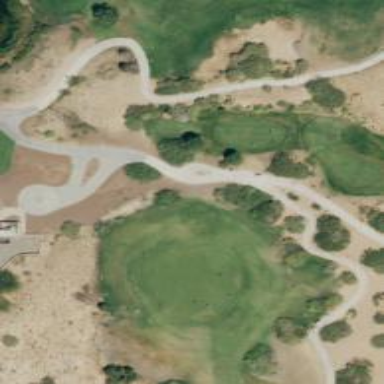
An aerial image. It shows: Golf tee on grassy land.